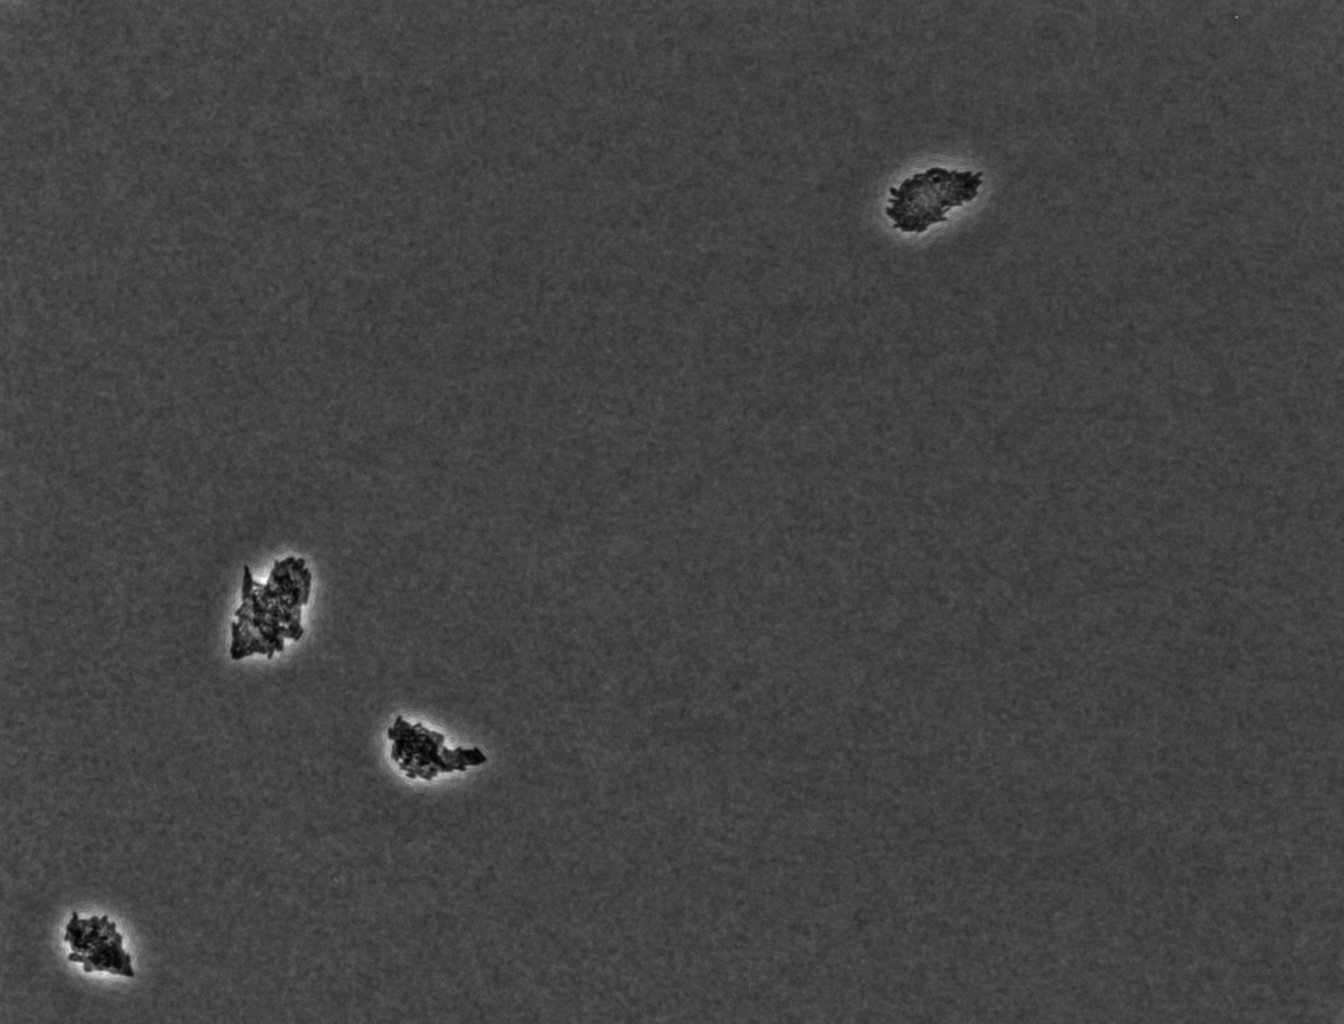
Phase contrast microscopy, 20x objective, 3 h incubation